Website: walmart
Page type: added-to-cart
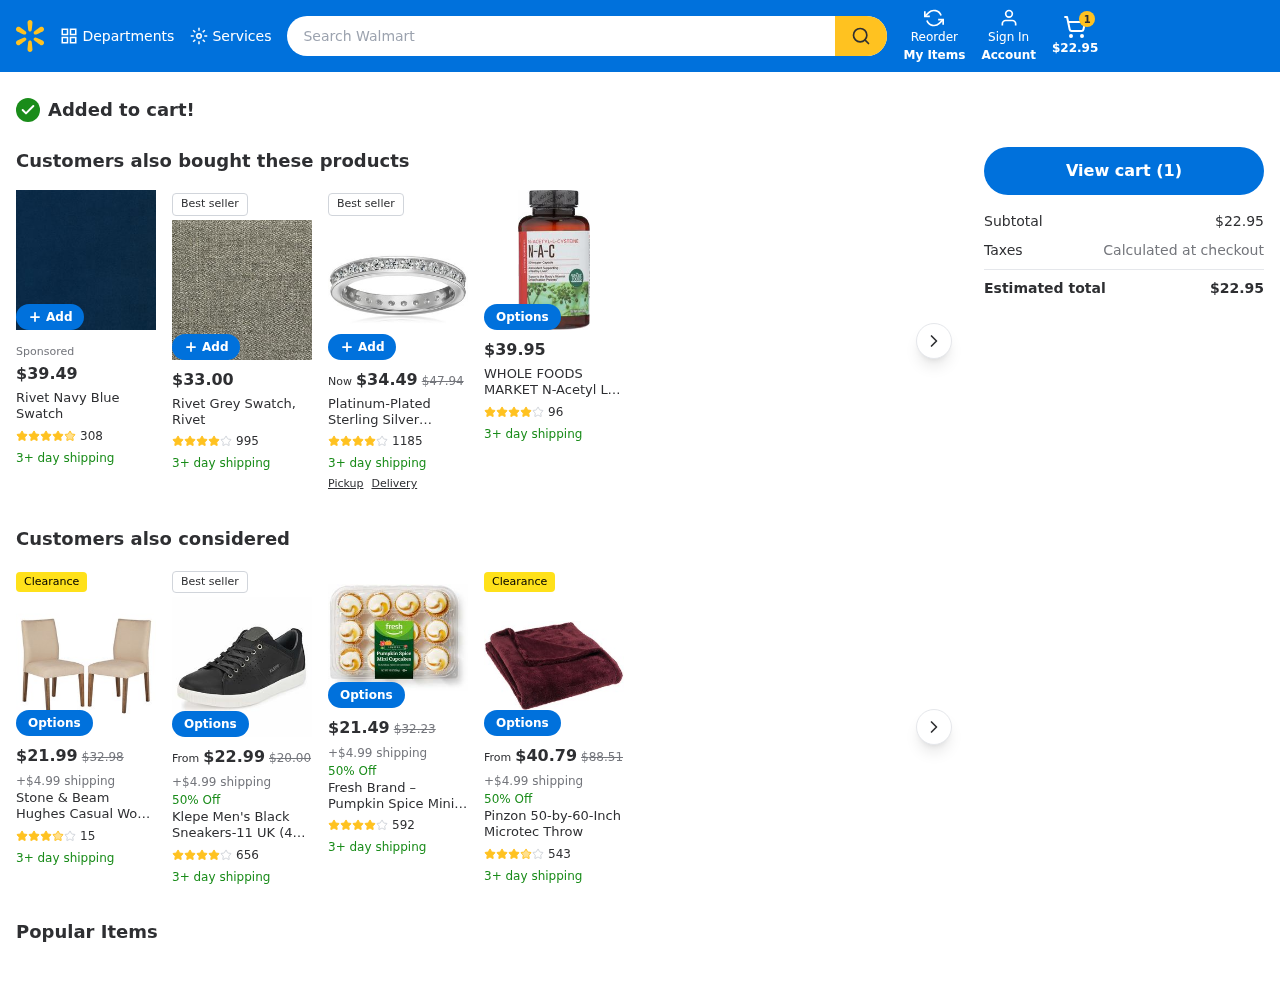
Product elements: key: PRODUCT2_NAME
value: Rivet Navy Blue Swatch
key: PRODUCT2_NUM_RATINGS
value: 308
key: PRODUCT2_PRICE
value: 39.49
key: PRODUCT2_RATING
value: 4.8
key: PRODUCT3_NAME
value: Rivet Grey Swatch, Rivet
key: PRODUCT3_NUM_RATINGS
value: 995
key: PRODUCT3_PRICE
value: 33
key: PRODUCT3_RATING
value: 4.3
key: PRODUCT4_NAME
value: Platinum-Plated Sterling Silver Swarovski Zirconia Channel Set All-Around Band Ring (1 cttw), Size 5
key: PRODUCT4_NUM_RATINGS
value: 1185
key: PRODUCT4_PRICE
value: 34.49
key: PRODUCT4_RATING
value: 4.4
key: PRODUCT5_NAME
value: WHOLE FOODS MARKET N-Acetyl L-Cysteine 500 MG, 100 CT
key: PRODUCT5_NUM_RATINGS
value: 96
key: PRODUCT5_PRICE
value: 39.95
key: PRODUCT5_RATING
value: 4.1
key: PRODUCT6_NAME
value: Stone & Beam Hughes Casual Wood Kitchen Dining Chair, Set of 2, Beige
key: PRODUCT6_NUM_RATINGS
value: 15
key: PRODUCT6_PRICE
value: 21.99
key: PRODUCT6_RATING
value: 3.7
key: PRODUCT7_NAME
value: Klepe Men's Black Sneakers-11 UK (45 EU) (12 US) (FTK/K29/BLK)
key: PRODUCT7_NUM_RATINGS
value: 656
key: PRODUCT7_PRICE
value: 22.99
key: PRODUCT7_RATING
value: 4
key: PRODUCT8_NAME
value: Fresh Brand – Pumpkin Spice Mini Cupcakes, 10 oz (12 ct) (Seasonal)
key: PRODUCT8_NUM_RATINGS
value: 592
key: PRODUCT8_PRICE
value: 21.49
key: PRODUCT8_RATING
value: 4.2
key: PRODUCT9_NAME
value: Pinzon 50-by-60-Inch Microtec Throw
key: PRODUCT9_NUM_RATINGS
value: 543
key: PRODUCT9_PRICE
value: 40.79
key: PRODUCT9_RATING
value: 3.9
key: PRODUCT4_ORIGINAL_PRICE
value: $47.94
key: PRODUCT6_ORIGINAL_PRICE
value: $32.98
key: PRODUCT7_ORIGINAL_PRICE
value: $20.00
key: PRODUCT8_ORIGINAL_PRICE
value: $32.23
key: PRODUCT9_ORIGINAL_PRICE
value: $88.51
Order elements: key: ORDER_NUM_ITEMS
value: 1
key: ORDER_SUBTOTAL
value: $22.95
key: ORDER_TOTAL
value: $22.95
Search elements: key: HEADER_SEARCH
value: Search Walmart